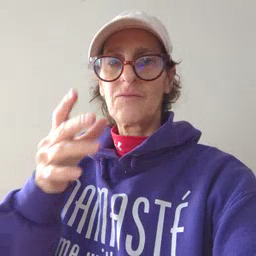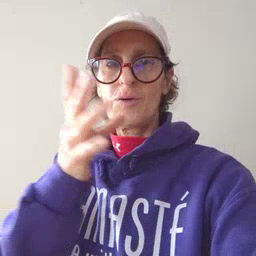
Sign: farm